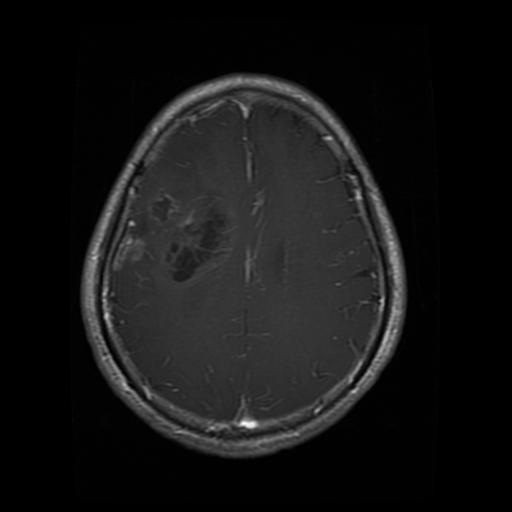
Label: glioma